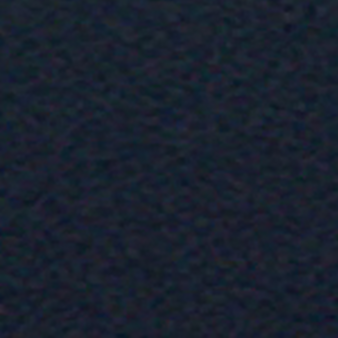
Label: other